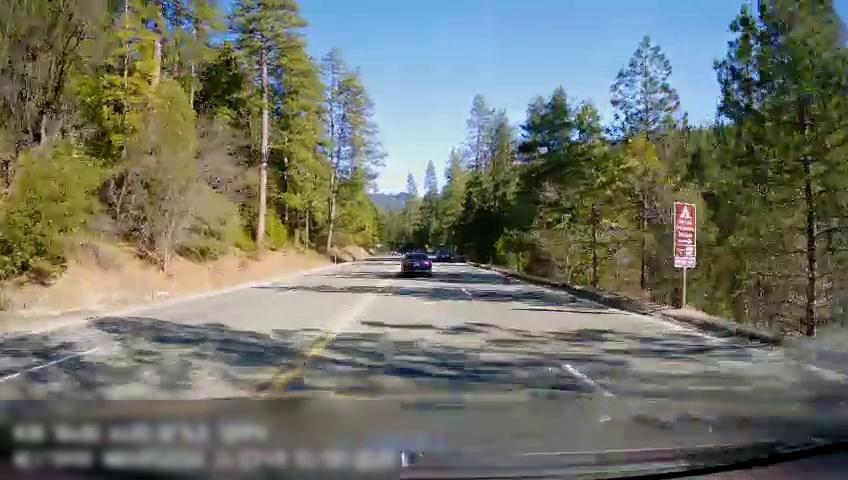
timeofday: Day
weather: Sunny
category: Drivable Space
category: Vehicles | Car
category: Vehicles | Car
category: Lanes | Opposite Lane
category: Lanes | Opposite Lane
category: Lanes | Opposite Lane
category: Lanes | Current Lane
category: Lanes | Current Lane
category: Lanes | Current Lane
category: Traffic | Signs